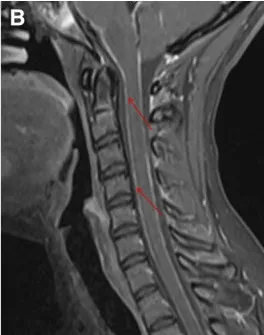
Leptomeningeal enhancement demonstrated on MRI with and without contrast of the brain and spinal cord. Leptomeningeal enhancement was noted in sagittal images of the cervical spine.
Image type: radiology (mri)